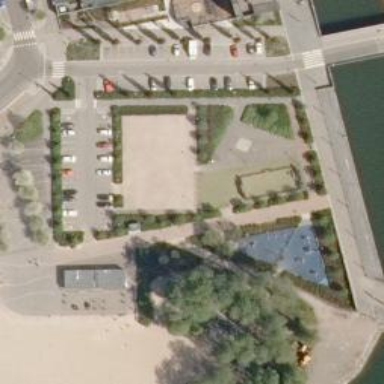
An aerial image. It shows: Playground featuring roundabout.